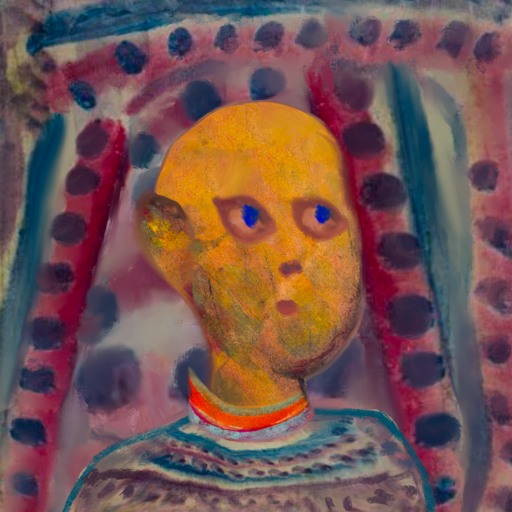
Background: HillGirl, Head And Neck Side: Gypsy_Mother, Face Side: Mother_And_Son_Mother, Bust: HillGirl, Hair Side: Blank, Head Accessory: Blank, Second Necklace: Blank, Necklace: Sisters, Baby: Blank